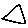
Label: triangle